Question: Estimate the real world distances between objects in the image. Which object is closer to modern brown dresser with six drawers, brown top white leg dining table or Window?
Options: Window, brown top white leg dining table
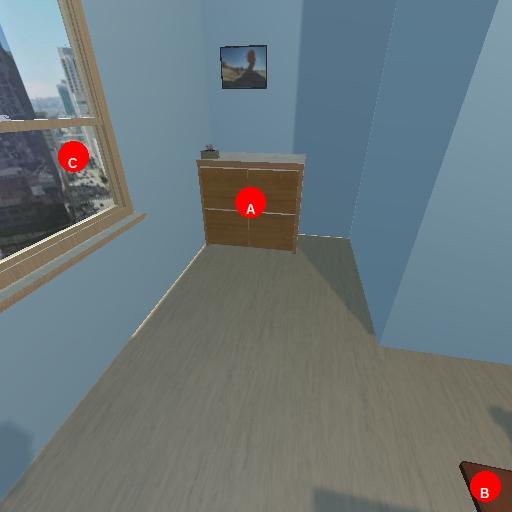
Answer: Window